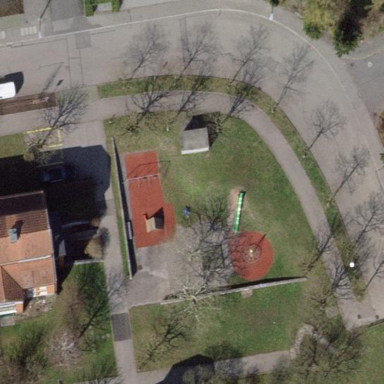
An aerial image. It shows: Playground area for leisure activities on the land.